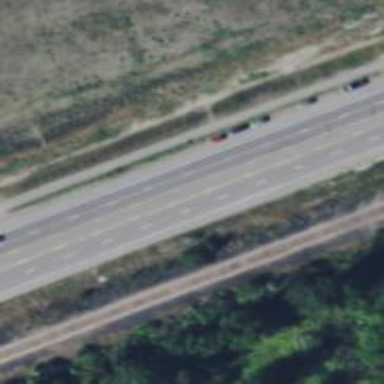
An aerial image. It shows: Asphalt trunk highway.